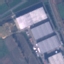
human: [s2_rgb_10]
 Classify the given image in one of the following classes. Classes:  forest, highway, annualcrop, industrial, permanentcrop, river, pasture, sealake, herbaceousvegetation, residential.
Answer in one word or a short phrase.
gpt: Industrial